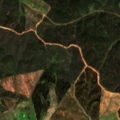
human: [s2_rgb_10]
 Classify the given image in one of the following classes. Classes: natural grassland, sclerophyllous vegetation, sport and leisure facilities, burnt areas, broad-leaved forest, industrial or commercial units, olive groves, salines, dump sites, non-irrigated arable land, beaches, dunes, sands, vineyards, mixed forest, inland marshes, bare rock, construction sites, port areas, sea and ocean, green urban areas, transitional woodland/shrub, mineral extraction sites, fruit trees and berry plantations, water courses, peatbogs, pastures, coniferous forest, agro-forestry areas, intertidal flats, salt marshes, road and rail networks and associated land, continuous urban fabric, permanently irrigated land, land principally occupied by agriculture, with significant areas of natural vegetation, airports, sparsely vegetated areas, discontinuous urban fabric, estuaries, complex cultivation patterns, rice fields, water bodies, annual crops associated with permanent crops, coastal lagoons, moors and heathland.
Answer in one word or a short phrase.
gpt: pastures, agro-forestry areas, broad-leaved forest, transitional woodland/shrub